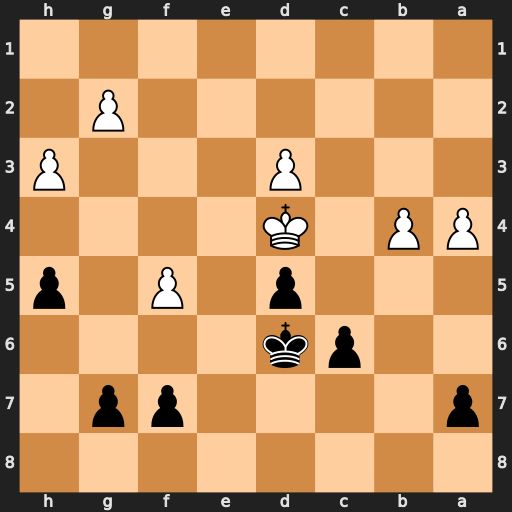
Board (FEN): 8/p4pp1/2pk4/3p1P1p/PP1K4/3P3P/6P1/8
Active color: b
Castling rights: -
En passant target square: -
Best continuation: h4 f6 g6